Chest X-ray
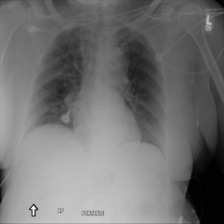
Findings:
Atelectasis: negative
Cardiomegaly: negative
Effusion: negative
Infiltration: positive
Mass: negative
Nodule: negative
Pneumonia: negative
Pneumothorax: negative
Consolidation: negative
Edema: negative
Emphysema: negative
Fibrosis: negative
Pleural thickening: negative
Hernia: negative